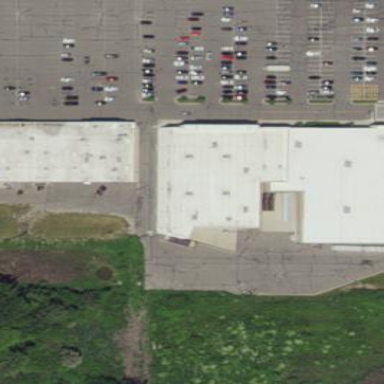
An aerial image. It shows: Retail building.